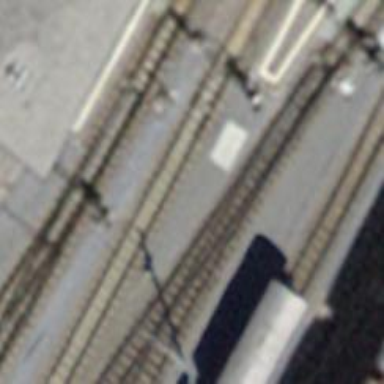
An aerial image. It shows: Narrow-gauge railway yard with electrified contact line.